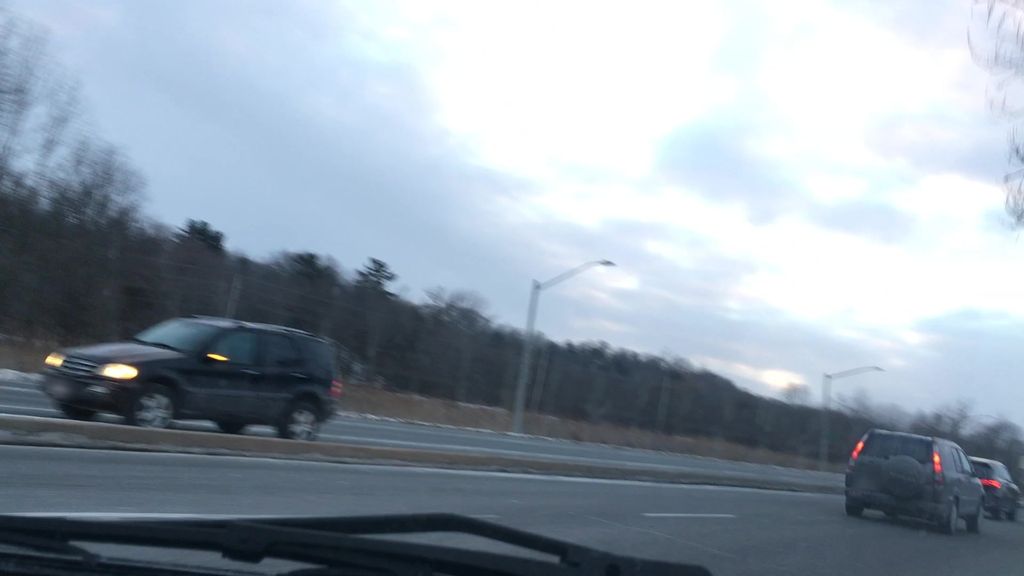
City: hamilton